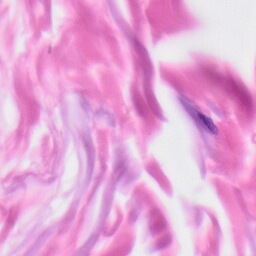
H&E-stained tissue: Skin